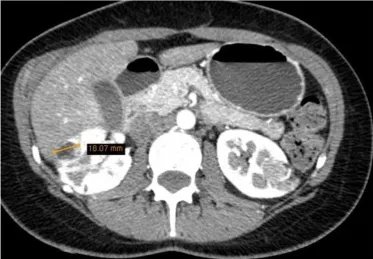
(A) Right kidney AML 1.8 cm (2017).
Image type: radiology (ct)